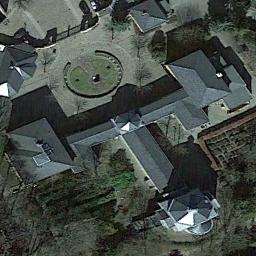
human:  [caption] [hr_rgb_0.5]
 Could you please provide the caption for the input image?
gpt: This is a church, Like a white cross .

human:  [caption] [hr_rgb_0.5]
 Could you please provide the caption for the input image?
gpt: A church with a gray roof with a gray tower on the roof and many trees around the church .

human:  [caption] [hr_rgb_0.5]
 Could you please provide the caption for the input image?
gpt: The church with two octagon pointed domes of different sizes and the rest of the church has some gray sloping roofs .

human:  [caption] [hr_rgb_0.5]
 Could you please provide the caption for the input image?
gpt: There is a church on the open place next to some trees and buildings .

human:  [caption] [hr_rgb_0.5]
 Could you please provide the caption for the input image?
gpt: There are many trees near the church .